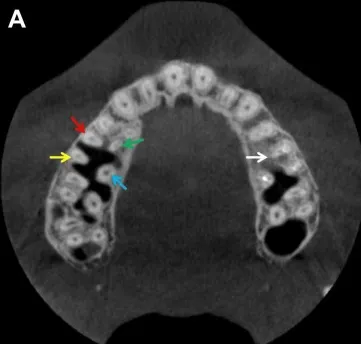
The cross-sectional . . The cross-sectional view (A) of CBCT reveals that the upper right first molar has four roots, indicated as follows: the mesiobuccal root (marked by a red arrow), the distobuccal root (yellow arrow), the mesiopalatal root (green arrow), and the distopalatal root (blue arrow). In contrast, the upper left first molar (white arrow) has two buccal roots and a single palatal root.
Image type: radiology (ct)